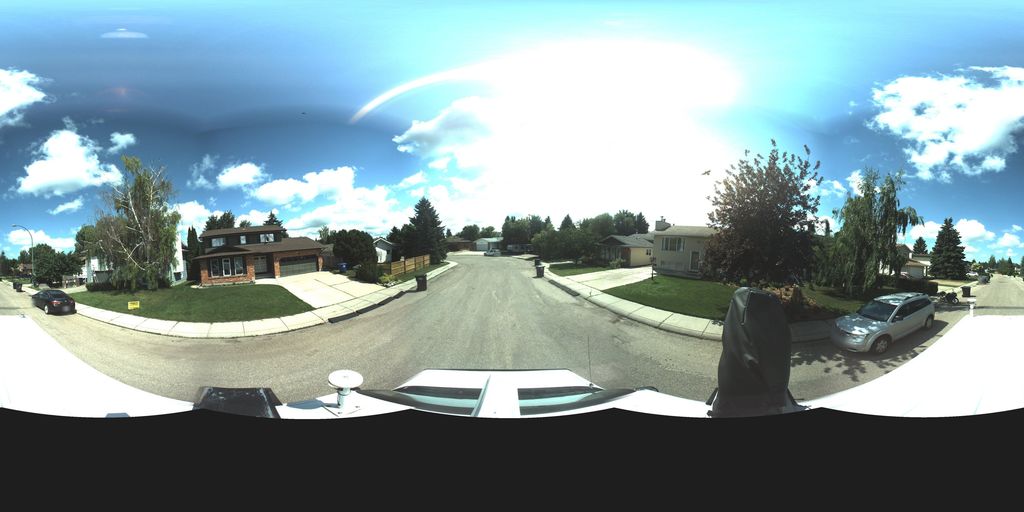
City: saskatoon